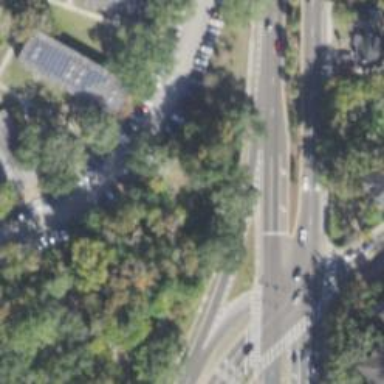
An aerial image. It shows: Marked road crossing.